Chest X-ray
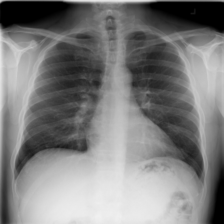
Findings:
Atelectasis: negative
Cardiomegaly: negative
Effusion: negative
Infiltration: negative
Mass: negative
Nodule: negative
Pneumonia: negative
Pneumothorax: negative
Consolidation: negative
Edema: negative
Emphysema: negative
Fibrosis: negative
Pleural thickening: negative
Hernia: negative